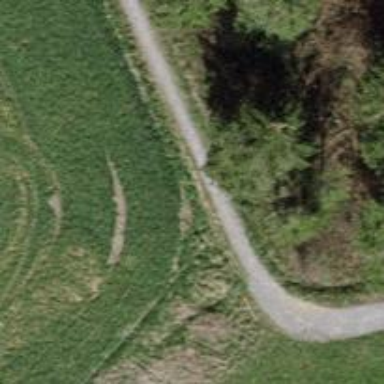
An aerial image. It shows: Compacted path road.